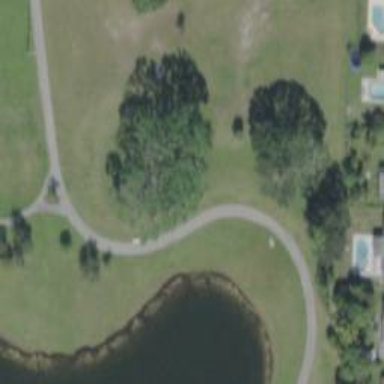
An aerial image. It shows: Disc golf hole.